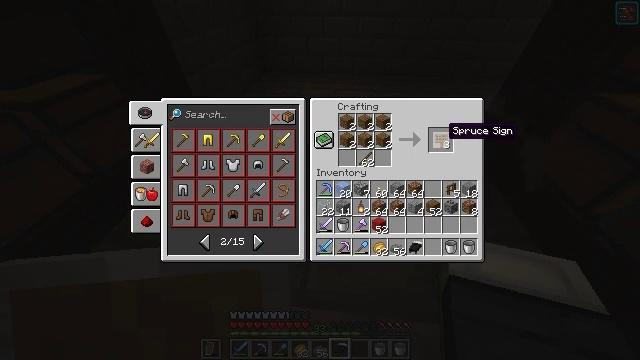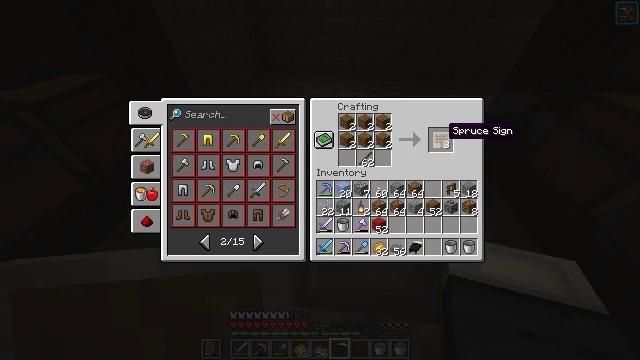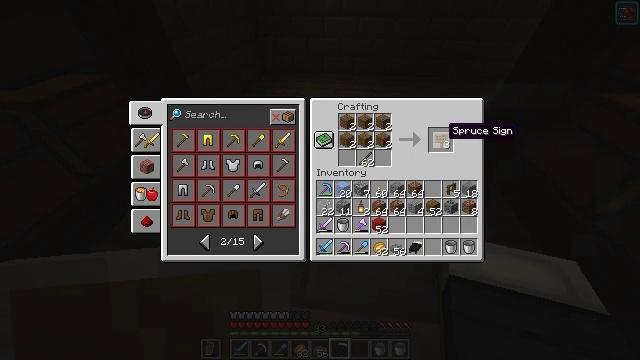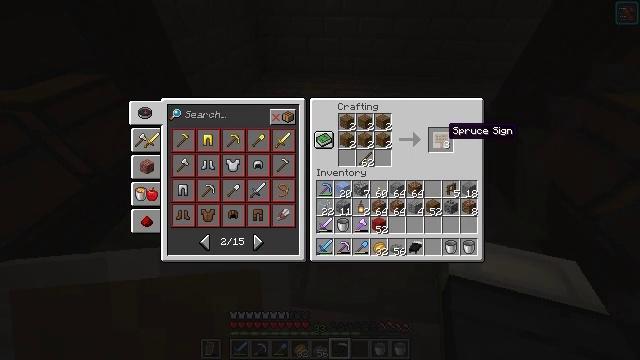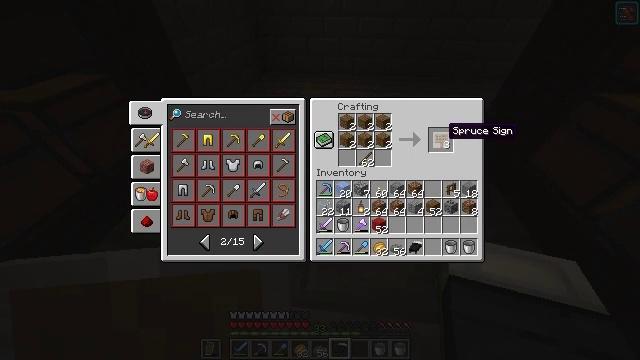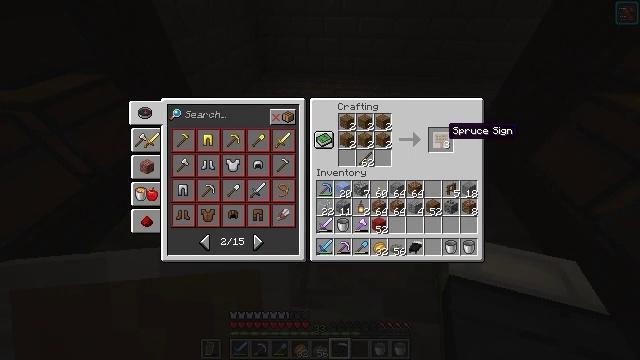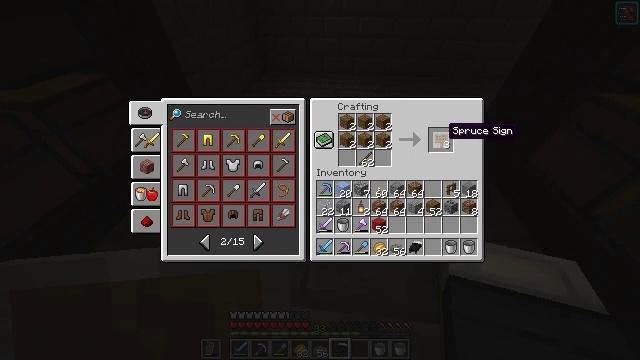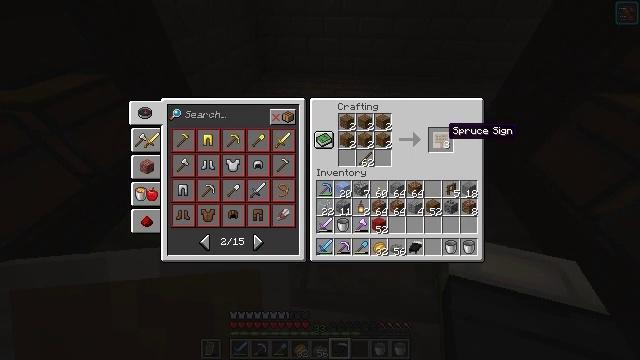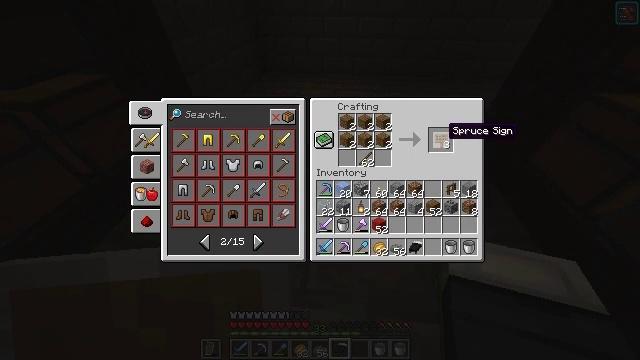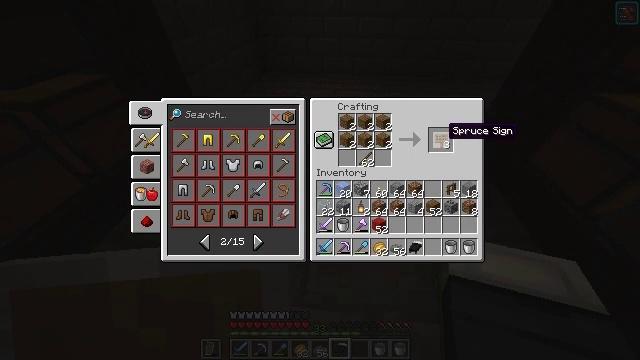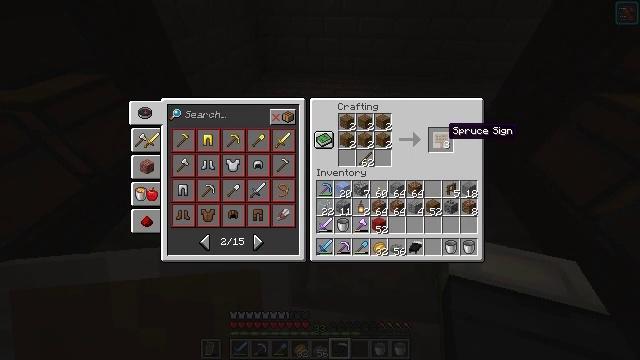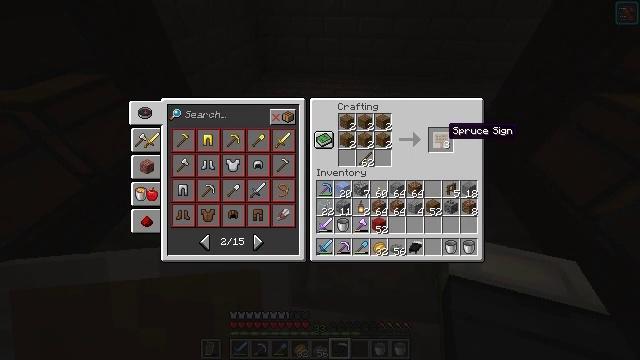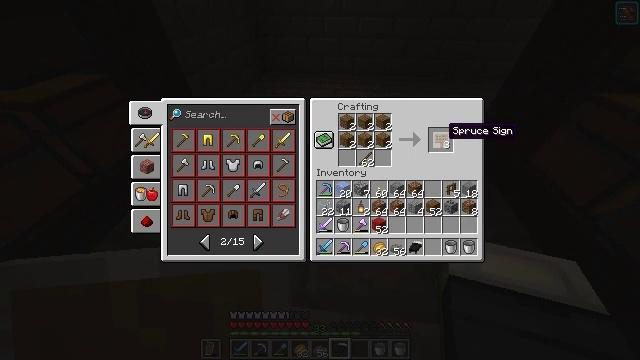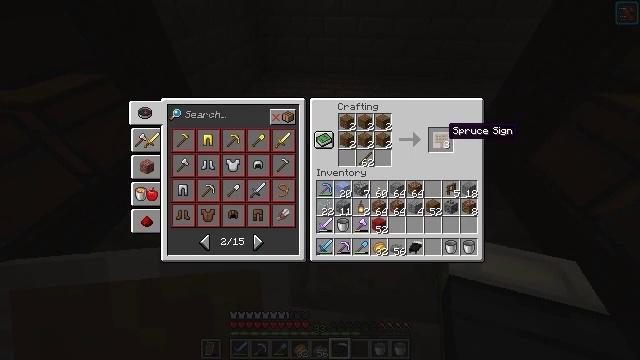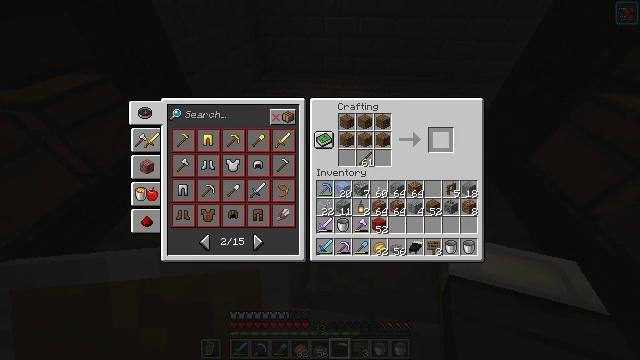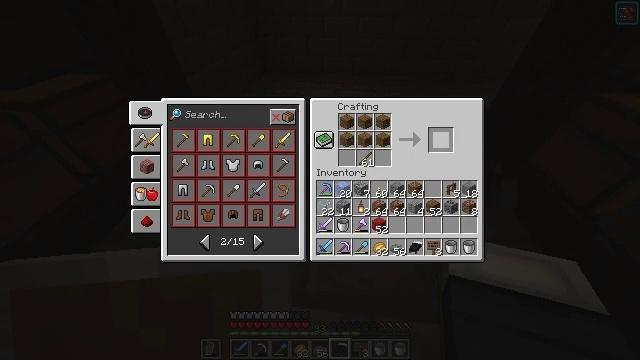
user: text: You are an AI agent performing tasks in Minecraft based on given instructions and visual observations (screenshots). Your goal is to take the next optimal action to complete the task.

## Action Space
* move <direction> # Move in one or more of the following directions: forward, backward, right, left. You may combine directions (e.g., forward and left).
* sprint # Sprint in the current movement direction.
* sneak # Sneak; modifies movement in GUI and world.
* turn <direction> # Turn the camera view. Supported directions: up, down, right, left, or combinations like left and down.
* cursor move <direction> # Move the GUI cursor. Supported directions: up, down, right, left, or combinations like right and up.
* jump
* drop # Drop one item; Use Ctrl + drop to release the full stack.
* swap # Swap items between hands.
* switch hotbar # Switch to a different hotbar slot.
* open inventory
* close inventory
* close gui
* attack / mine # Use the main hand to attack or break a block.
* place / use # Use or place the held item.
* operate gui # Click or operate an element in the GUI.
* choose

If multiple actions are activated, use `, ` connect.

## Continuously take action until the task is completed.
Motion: motion action
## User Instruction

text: Open the crafting table and craft a spruce sign.
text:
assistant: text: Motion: sneak
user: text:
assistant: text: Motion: sneak
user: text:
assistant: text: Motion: sneak
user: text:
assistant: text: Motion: sneak
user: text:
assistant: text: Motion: sneak
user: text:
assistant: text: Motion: sneak
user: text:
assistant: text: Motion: sneak
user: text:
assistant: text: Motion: sneak
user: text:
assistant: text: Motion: sneak
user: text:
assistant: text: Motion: sneak
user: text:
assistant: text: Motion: sneak
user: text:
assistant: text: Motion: sneak
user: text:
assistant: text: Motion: sneak
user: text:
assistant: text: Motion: sneak, choose
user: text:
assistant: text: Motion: sneak, choose
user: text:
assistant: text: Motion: sneak, choose
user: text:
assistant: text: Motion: sneak
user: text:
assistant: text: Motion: sneak
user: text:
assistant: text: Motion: sneak